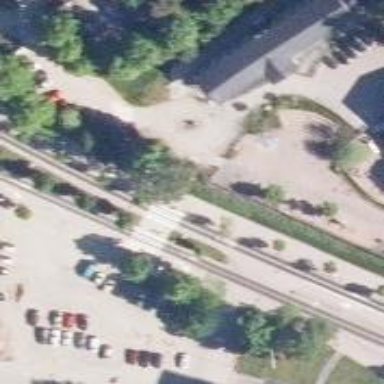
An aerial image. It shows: Asphalt cycleway track.